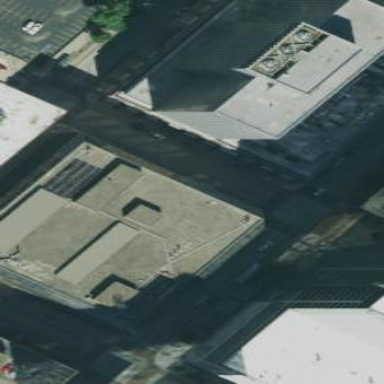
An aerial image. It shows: Office building.